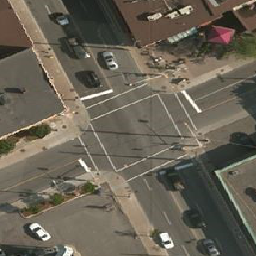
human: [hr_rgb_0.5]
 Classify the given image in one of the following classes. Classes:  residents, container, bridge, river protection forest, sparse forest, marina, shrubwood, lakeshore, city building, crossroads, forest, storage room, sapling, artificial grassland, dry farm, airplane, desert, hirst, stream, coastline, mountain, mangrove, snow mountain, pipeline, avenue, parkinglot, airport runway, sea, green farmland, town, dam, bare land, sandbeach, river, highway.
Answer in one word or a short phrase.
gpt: crossroads